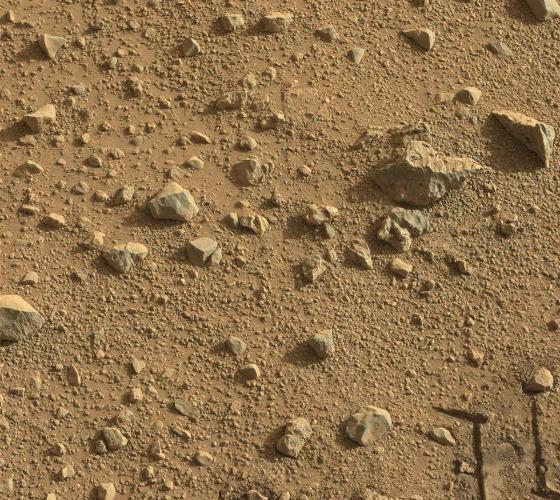
Terrain classes present: Gravel / Sand / Soil, Rock, Shadow, Track